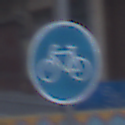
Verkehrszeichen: Radweg
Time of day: SunriseSunset
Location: Outdoor (Urban)
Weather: PartlyCloudy
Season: NotSpecified
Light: Natural